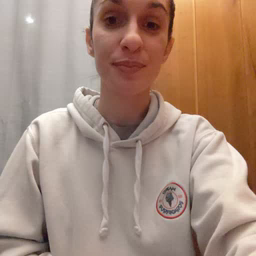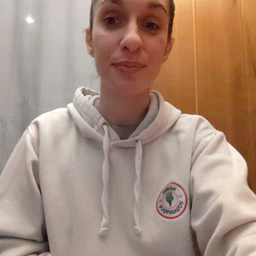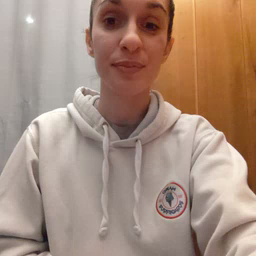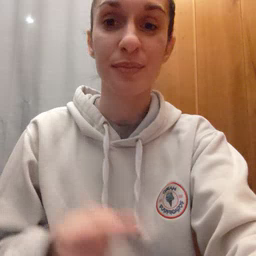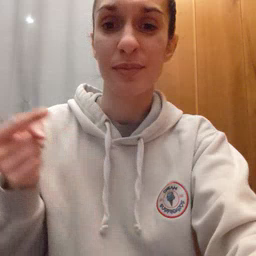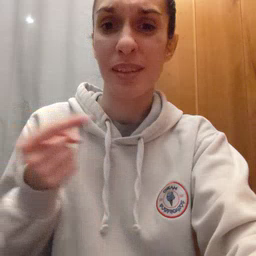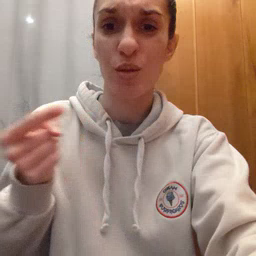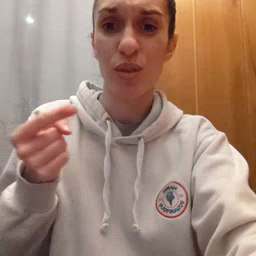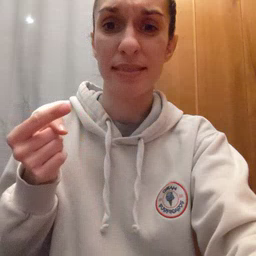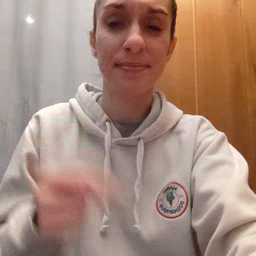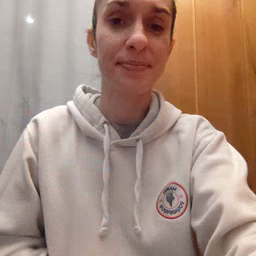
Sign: owie